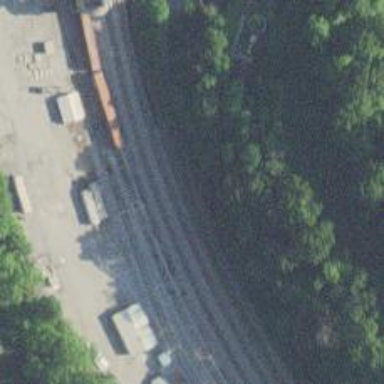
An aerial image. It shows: Railway siding for service.